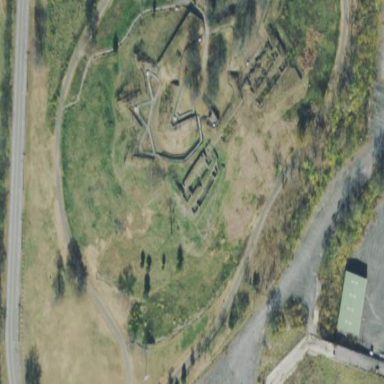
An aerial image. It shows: Historical fort.